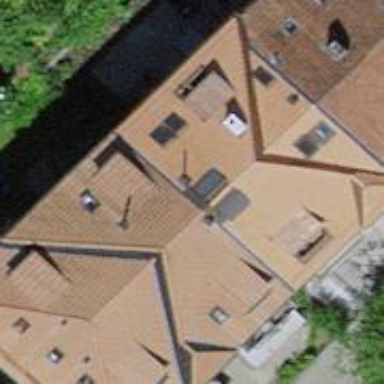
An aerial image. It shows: The apartments building with roof made of roof tiles.